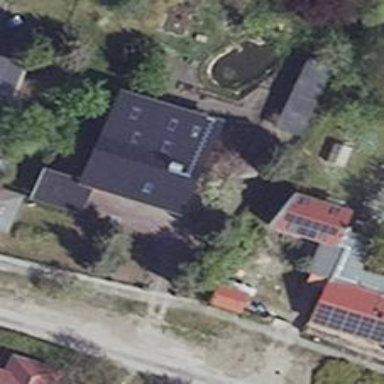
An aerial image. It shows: Simple and straightforward house.